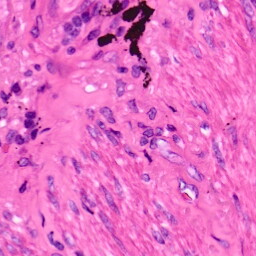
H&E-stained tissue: Lung